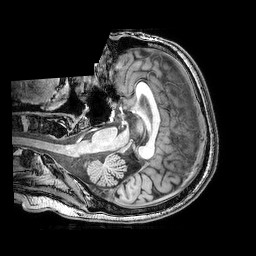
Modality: T1w
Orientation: axial
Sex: male
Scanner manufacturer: philips
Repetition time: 0.008109 s
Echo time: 0.00371 s